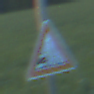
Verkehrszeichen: SplittSchotter
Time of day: SunriseSunset
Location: Outdoor (Nature)
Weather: PartlyCloudy
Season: NotSpecified
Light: Natural